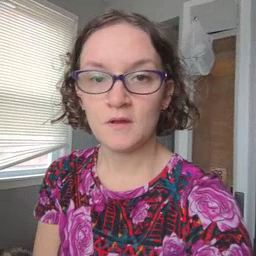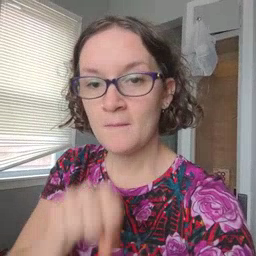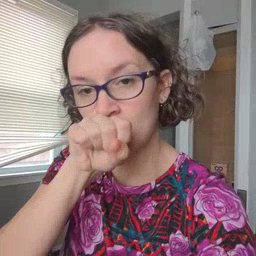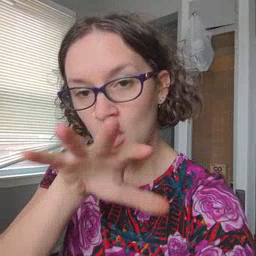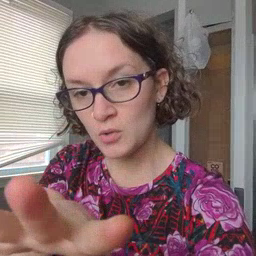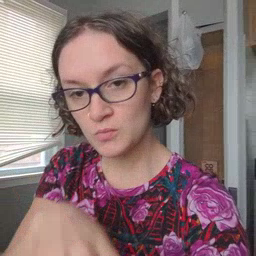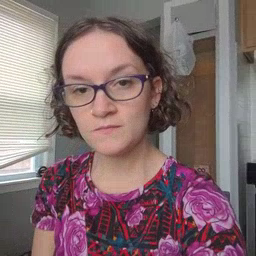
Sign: blow